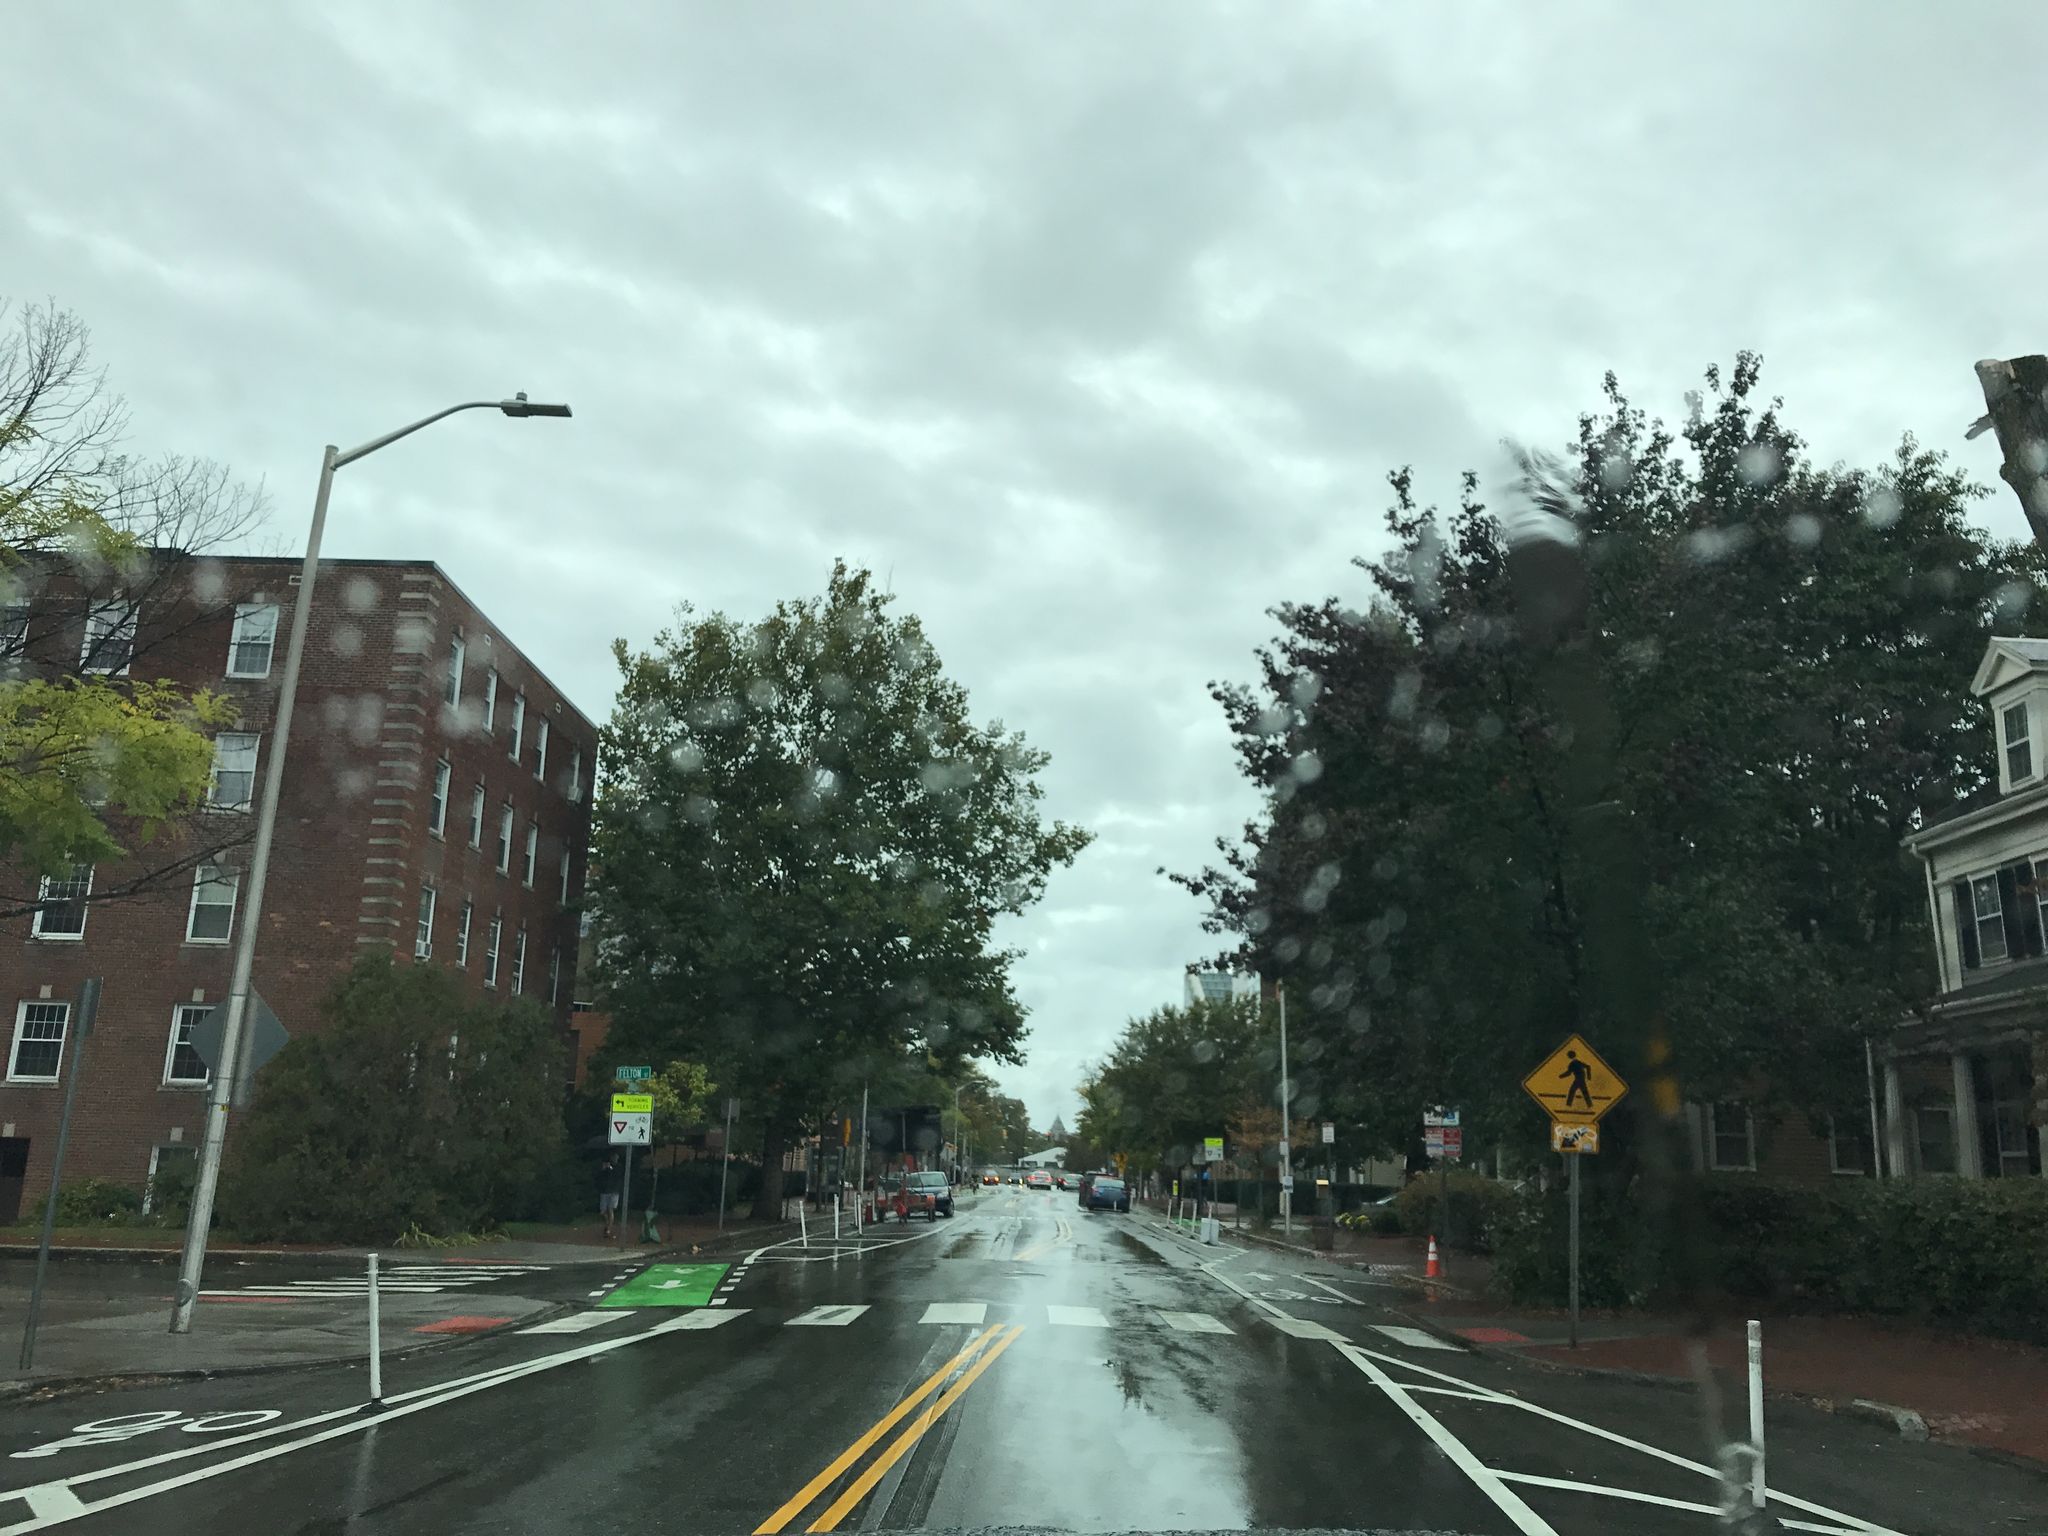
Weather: cloudy
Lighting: day
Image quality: good
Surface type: driving surface
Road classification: secondary
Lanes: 2
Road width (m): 21.3
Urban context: urban centre
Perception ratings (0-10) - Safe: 5.49, Lively: 5.57, Beautiful: 4.74, Boring: 1.42, Depressing: 1.99, Wealthy: 3.61